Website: apple
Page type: customer-info-address
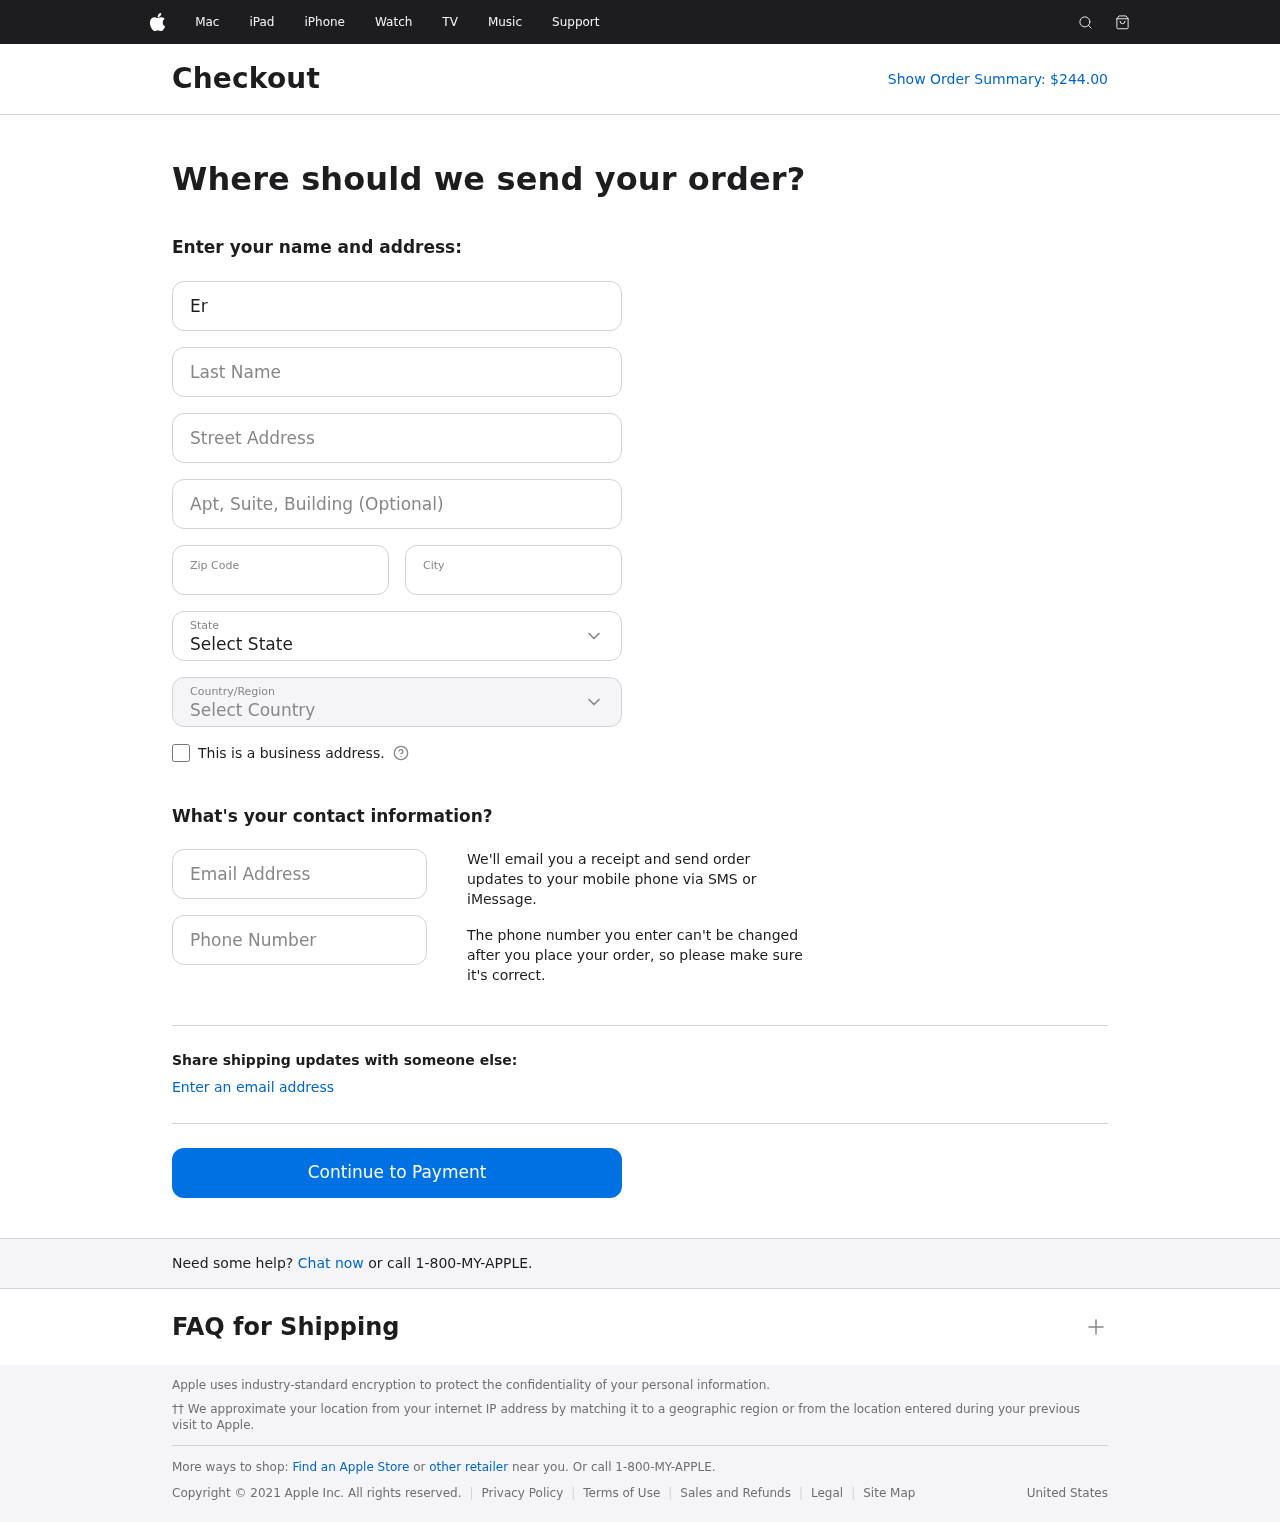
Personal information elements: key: PII_CITY
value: Dunlapport
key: PII_COUNTRY
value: United States
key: PII_EMAIL
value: eric.barnes@yahoo.com
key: PII_FIRSTNAME
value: Eric
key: PII_LASTNAME
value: Barnes
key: PII_PHONE
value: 6999196057
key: PII_POSTCODE
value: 75640
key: PII_STATE
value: Kentucky
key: PII_STREET
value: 71579 Smith Lodge
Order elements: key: ORDER_TOTAL
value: Show Order Summary: $244.00